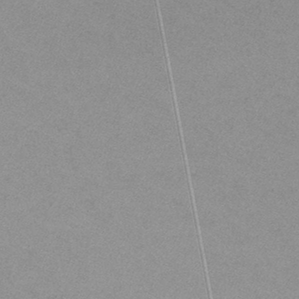
Label: frost